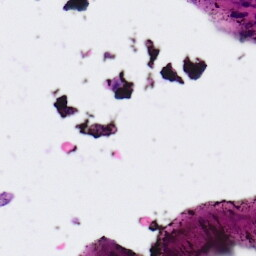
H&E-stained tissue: Ovarian